Question:
As shown in the example above, I'm trying to create a grid of boxes/cells. I want it to look nicer than the screenshot, and to align with the bottom of the tallest cell in the row. I know there are about a millions posts to solve 100% height problems but none of them seem to work for this case.
Requirements:
- - - '<!DOCTYPE html PUBLIC "-//W3C//DTD XHTML+RDFa 1.0//EN" "http://www.w3.org/MarkUp/DTD/xhtml-rdfa-1.dtd">'-
Here's the code I used to make the screenshot above:
HTML:
'''
<div class="row">
<div class="cell">Here is a grid of several cells. We want each cell to extend down to the bottom of the row.</div>
<div class="cell">This cell it too short. </div>
</div>
<div class="row">
<div class="cell">This cell should extend down to the bottom.</div>
<div class="cell">We don't want to use background images or javascript. But the markup and CSS can be made however is best. Each row should contain cells of equal size.</div>
</div>
'''
CSS:
'''
.row {
clear: both;
}
.cell {
background: #CCC;
border-radius: 10px;
border: 2px solid #AAA;
float: left;
margin: 5px;
padding: 5px;
width: 200px;
}
'''
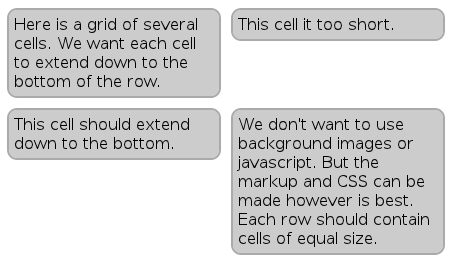
Answer: Here's what did it for me...

HTML:
'''
<table><tbody>
<tr>
<td>Here is a grid of several cells. We want each cell to extend down to the bottom of the row.</td>
<td>This cell it too short. </td>
</tr>
<tr>
<td>This cell should extend down to the bottom.</td>
<td>We don't want to use background images or javascript. But the markup and CSS can be made however is best. Each row should contain cells of equal size.</td>
</tr>
</tbody></table>
'''
CSS:
'''
table {
border-spacing: 10px;
margin: -10px;
border-collapse: separate;
}
td {
background: #CCC;
vertical-align: top;
border-radius: 10px;
border: 2px solid #AAA;
display: table-cell;
padding: 5px;
width: 200px;
}
'''